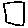
Label: square